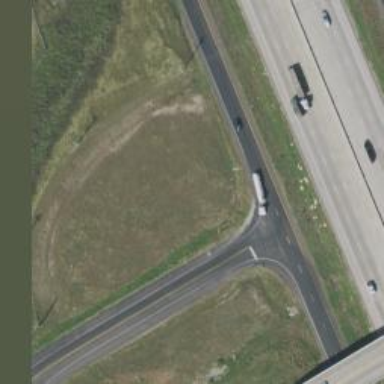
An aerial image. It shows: Secondary link road.